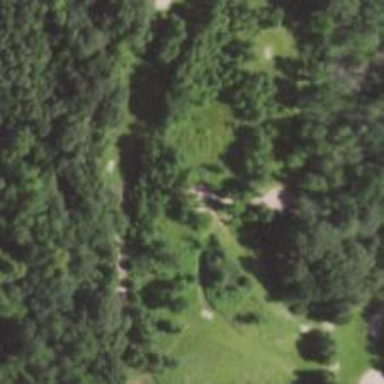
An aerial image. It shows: The starting point of disc golf course.